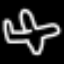
Label: airplane